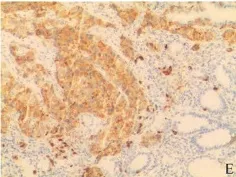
Pathological findings. HE, and . CgA.
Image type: pathology (immunostaining)